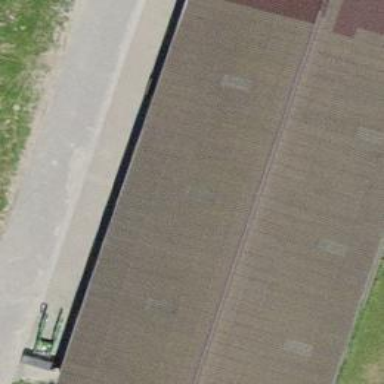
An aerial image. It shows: Rural barn.